Field crop: maize
Growth stage: 2
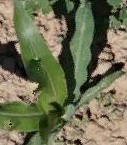
Species: maize